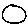
Label: circle